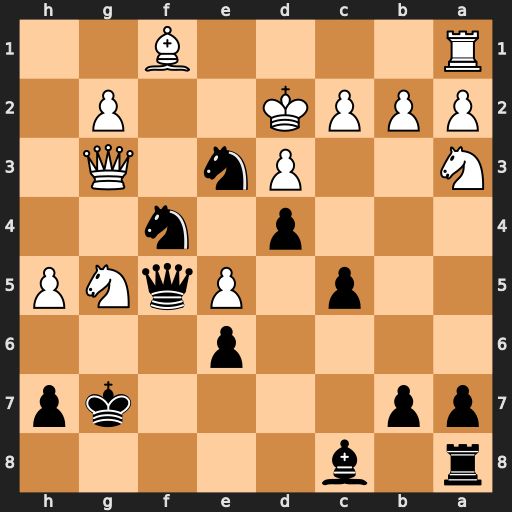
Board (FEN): r1b5/pp4kp/4p3/2p1PqNP/3p1n2/N2Pn1Q1/PPPK2P1/R4B2
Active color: b
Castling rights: -
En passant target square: -
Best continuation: Nxh5 Qh4 Nxf1+ Rxf1 Qxf1